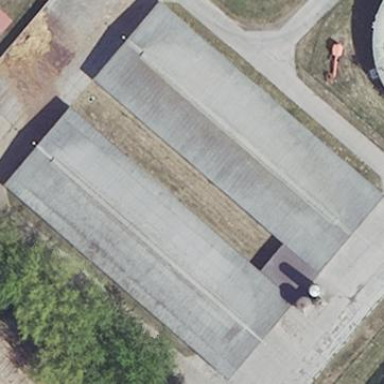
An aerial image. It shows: Building that is bunker silo.